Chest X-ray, AP view. Patient: 48 years old, sex M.
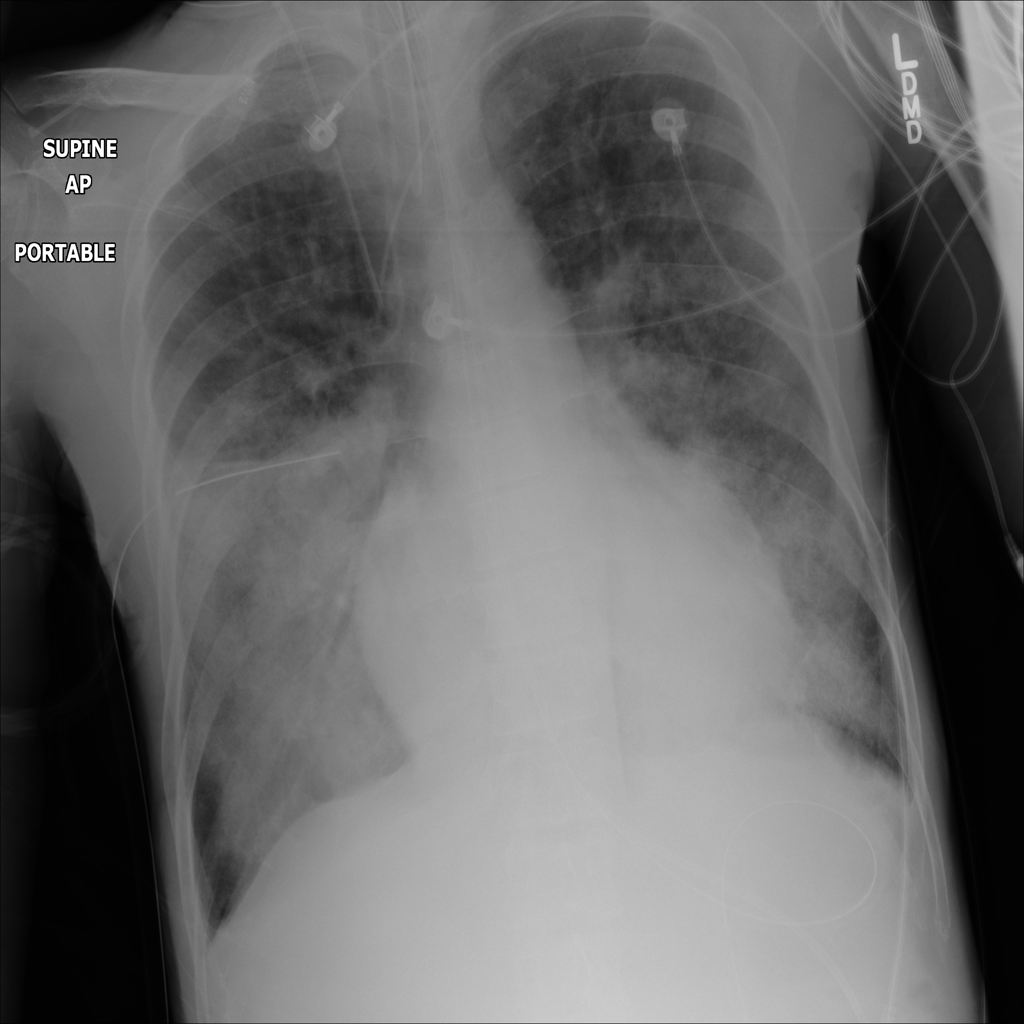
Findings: Infiltration